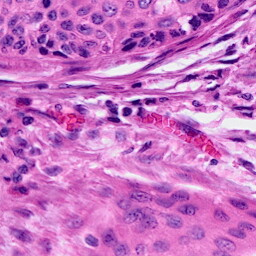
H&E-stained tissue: Cervix